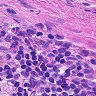
Metastatic tissue present: no